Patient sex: M
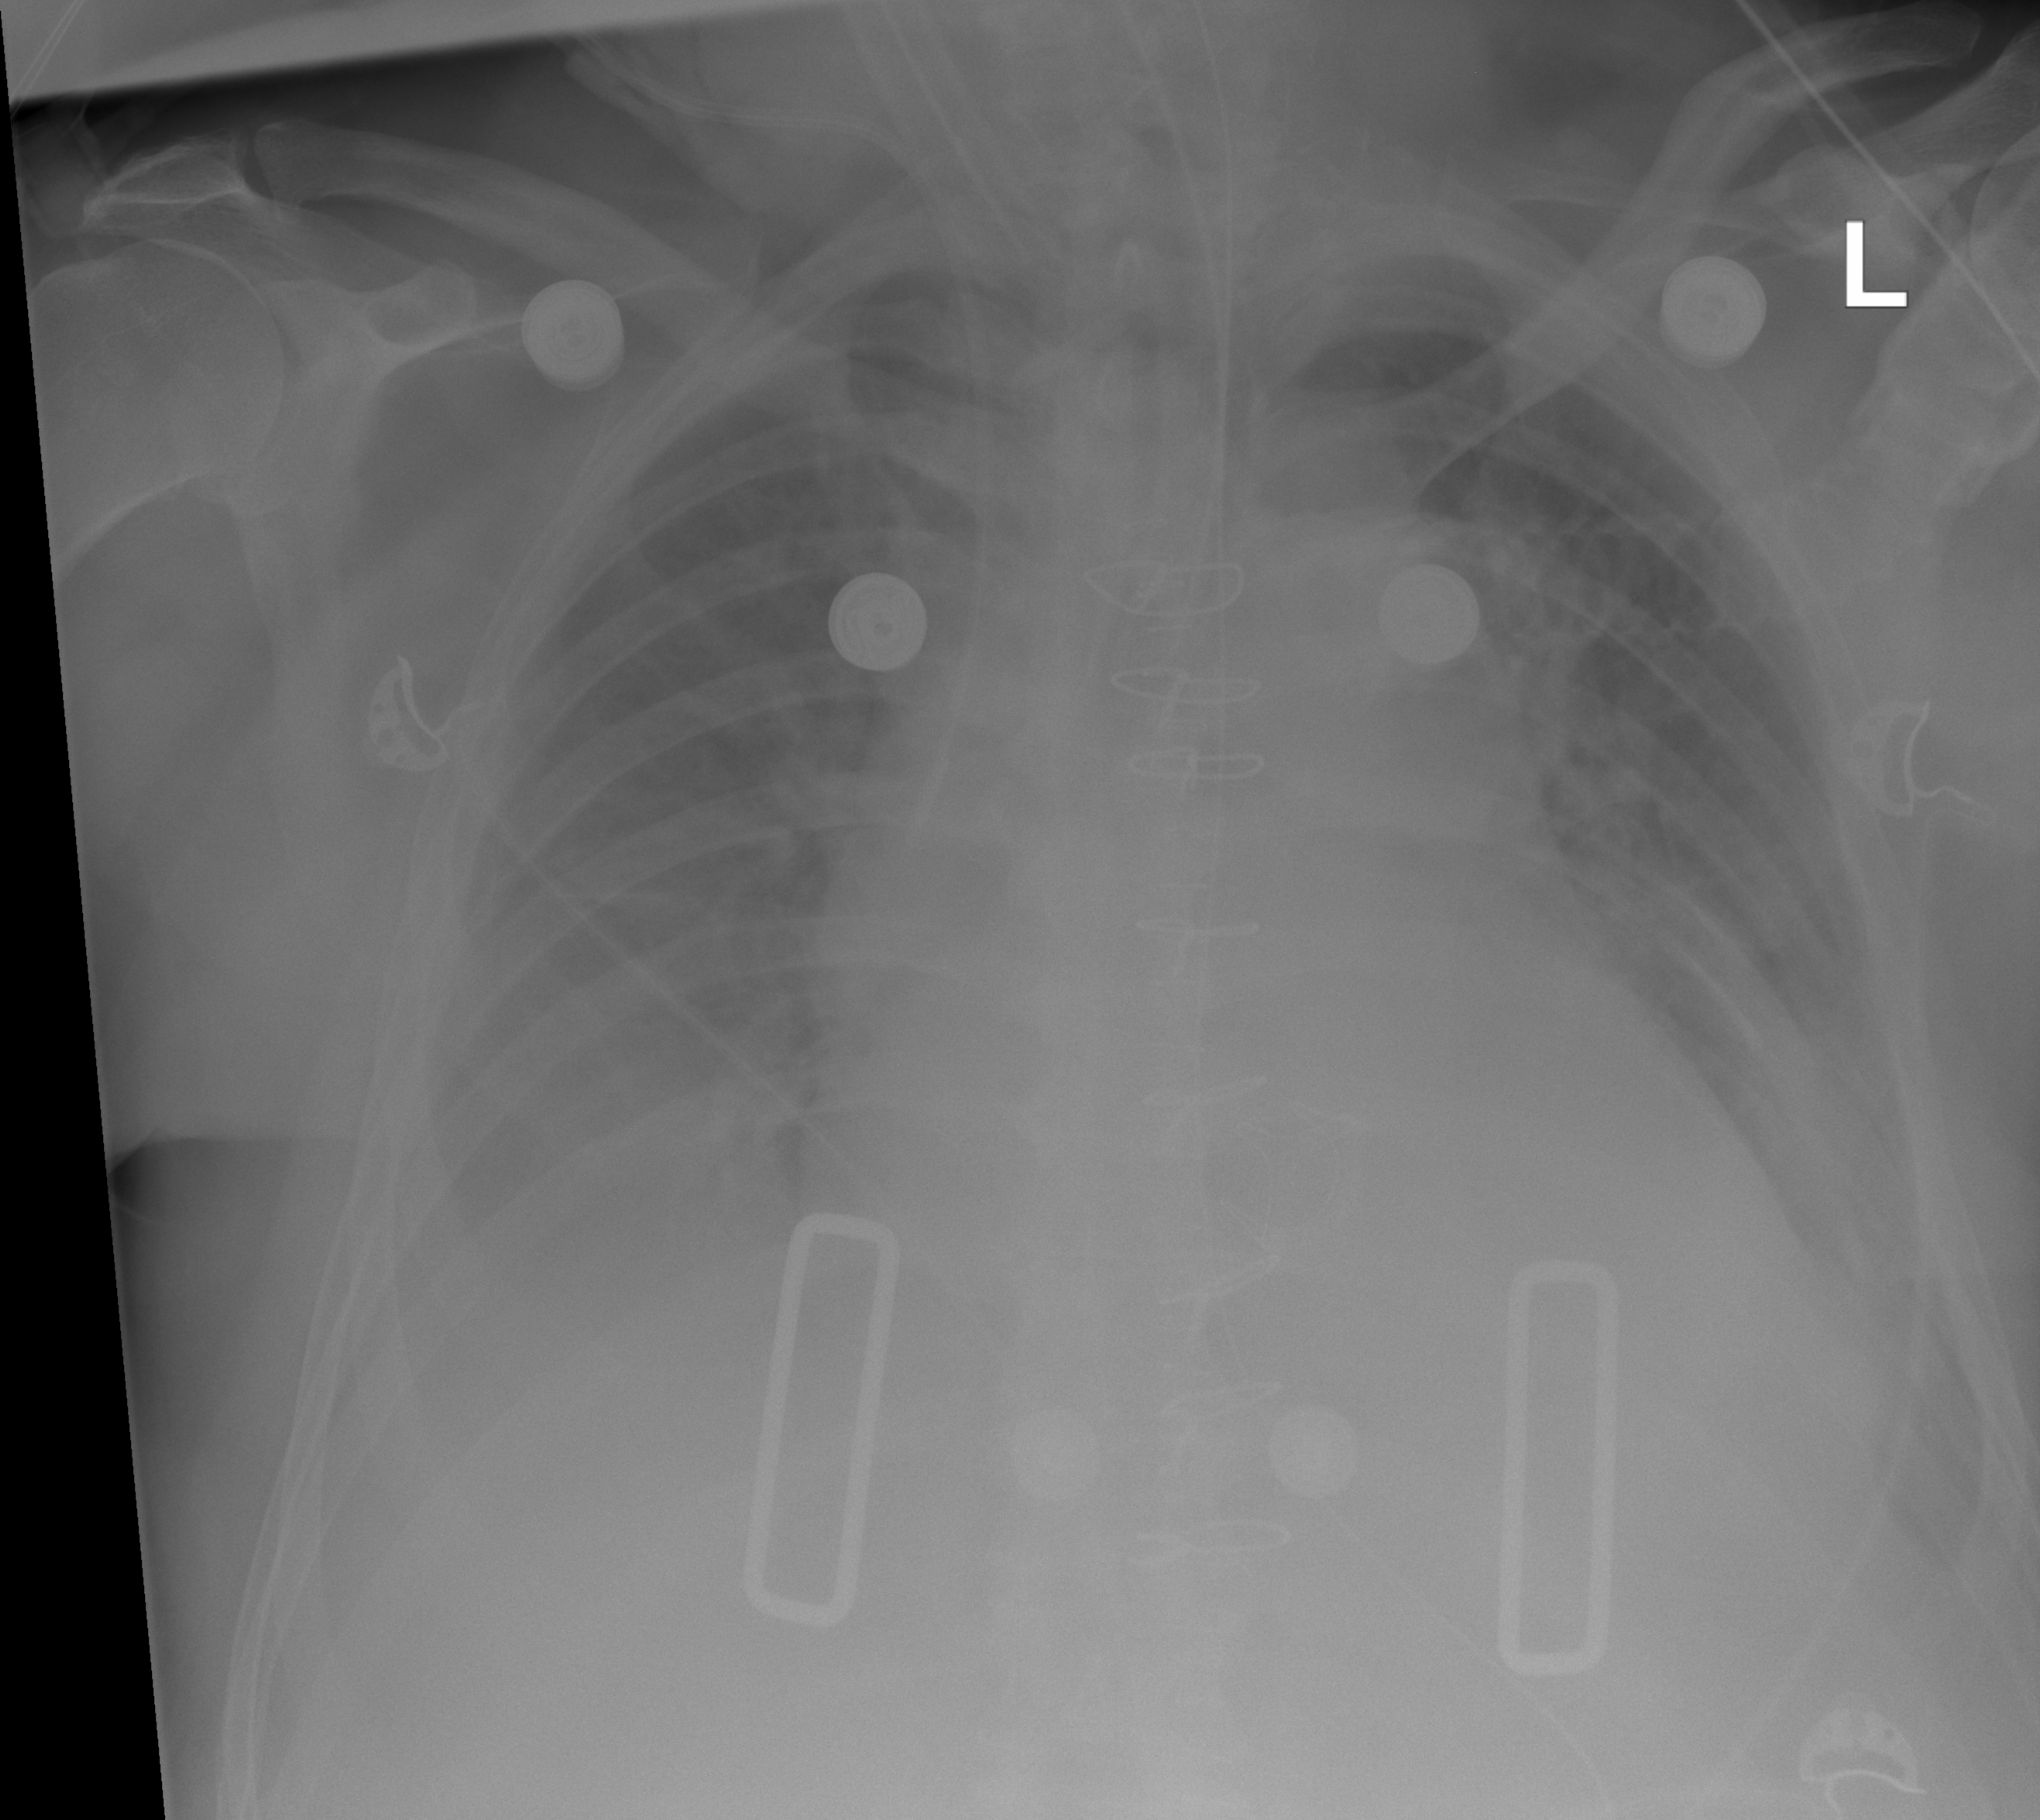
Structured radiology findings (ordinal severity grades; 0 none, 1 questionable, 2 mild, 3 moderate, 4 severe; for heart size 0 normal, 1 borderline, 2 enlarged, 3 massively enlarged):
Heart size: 2
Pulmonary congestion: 0
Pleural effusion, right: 3
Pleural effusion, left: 2
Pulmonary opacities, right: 2
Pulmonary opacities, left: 2
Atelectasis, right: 2
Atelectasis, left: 2